Interaction volume radius: 5 \u00c5
Interaction volume height: 25 \u00c5
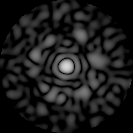
Disorder parameter: 0.83